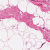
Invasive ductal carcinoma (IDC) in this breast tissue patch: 0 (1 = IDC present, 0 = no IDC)